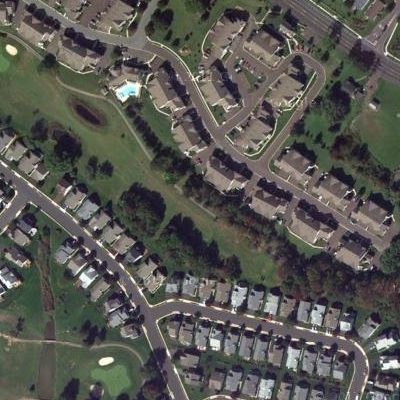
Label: fResident